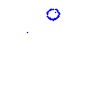
Particle: kaon